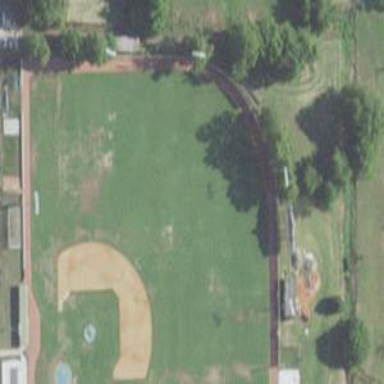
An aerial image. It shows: Baseball pitch for leisure land.